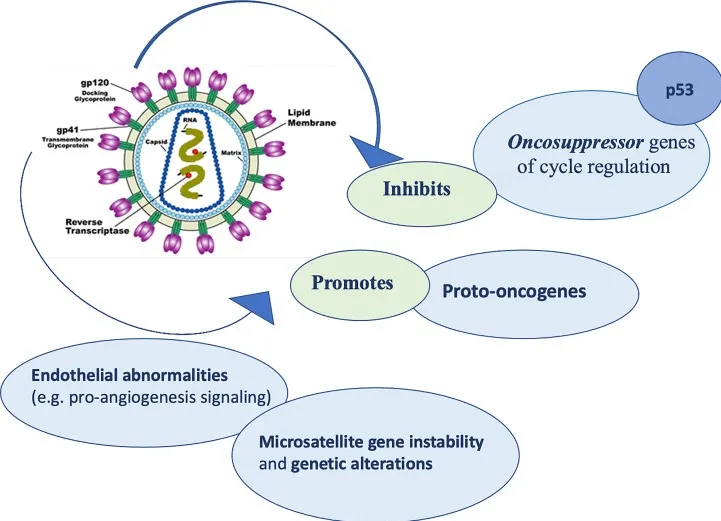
The pathogenetic role of HIV.
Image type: pathology (giemsa)